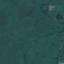
Label: Pasture